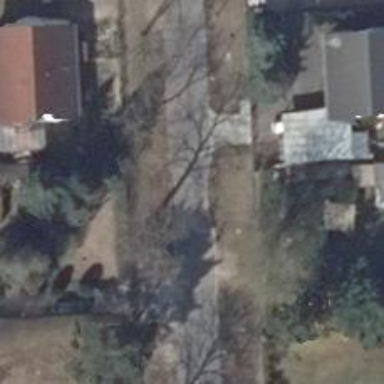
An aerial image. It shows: Smooth asphalt road in residential area.